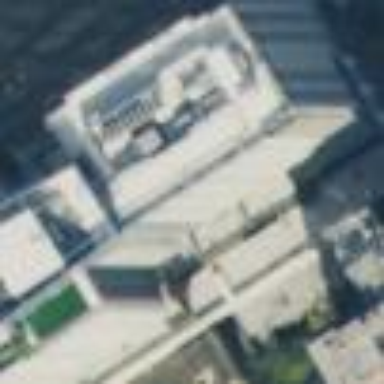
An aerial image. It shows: Part of building is shown in the image.